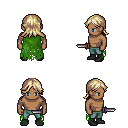
a pixel art fantasy rpg character, male body template, human, dark skin, green tattered cape, teal pants, white blonde loose hair, black shoes, dagger, four views (front, back, left, right), 2x2 character sprite sheet, small pixel art, hard edges, no anti-aliasing